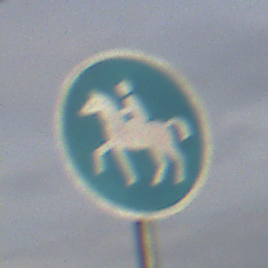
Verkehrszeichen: Reitweg
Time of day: SunriseSunset
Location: Outdoor (Suburban)
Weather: PartlyCloudy
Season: NotSpecified
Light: Natural